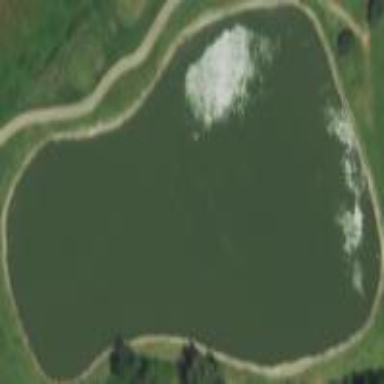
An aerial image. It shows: Scenic view of water hazard on golf course. The natural water feature adds beauty to the landscape.